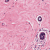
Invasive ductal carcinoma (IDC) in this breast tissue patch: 0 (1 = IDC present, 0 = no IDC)